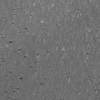
Atmospheric dust classification: not_dusty